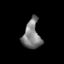
Tissue: skin
Cell type: Epithelial cells
Senescence score: 0.2858
Nuclear area (px): 495
Mean DAPI intensity: 125.651